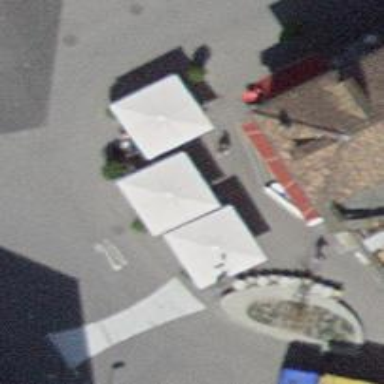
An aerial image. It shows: Cafe.